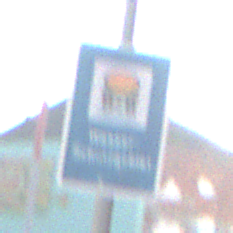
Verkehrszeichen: Wasserschutzgebiet
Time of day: MorningAfternoon
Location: Outdoor (Special)
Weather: PartlyCloudy
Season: NotSpecified
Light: Natural